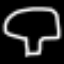
Label: mushroom